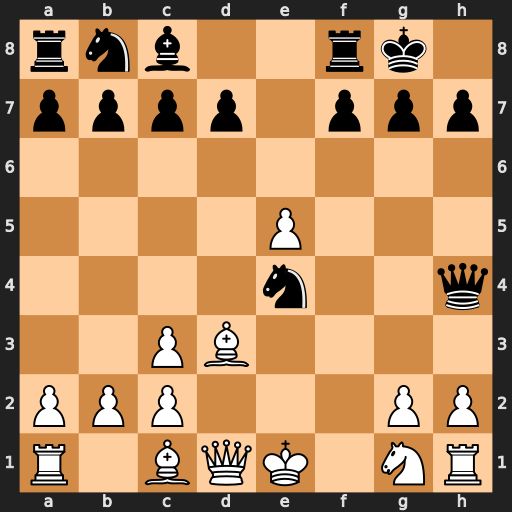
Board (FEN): rnb2rk1/pppp1ppp/8/4P3/4n2q/2PB4/PPP3PP/R1BQK1NR
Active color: w
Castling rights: KQ
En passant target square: -
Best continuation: g3 Nxg3 Nf3